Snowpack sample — Loveland Pass, Silver Plume, Colorado, USA (2/11/26, 12:00 PM MST)
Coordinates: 39.663, -105.886
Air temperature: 35 °F
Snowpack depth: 82 cm
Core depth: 20 cm
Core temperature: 17.6 °F
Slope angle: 13°, slope face: 12°
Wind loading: high
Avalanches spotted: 1
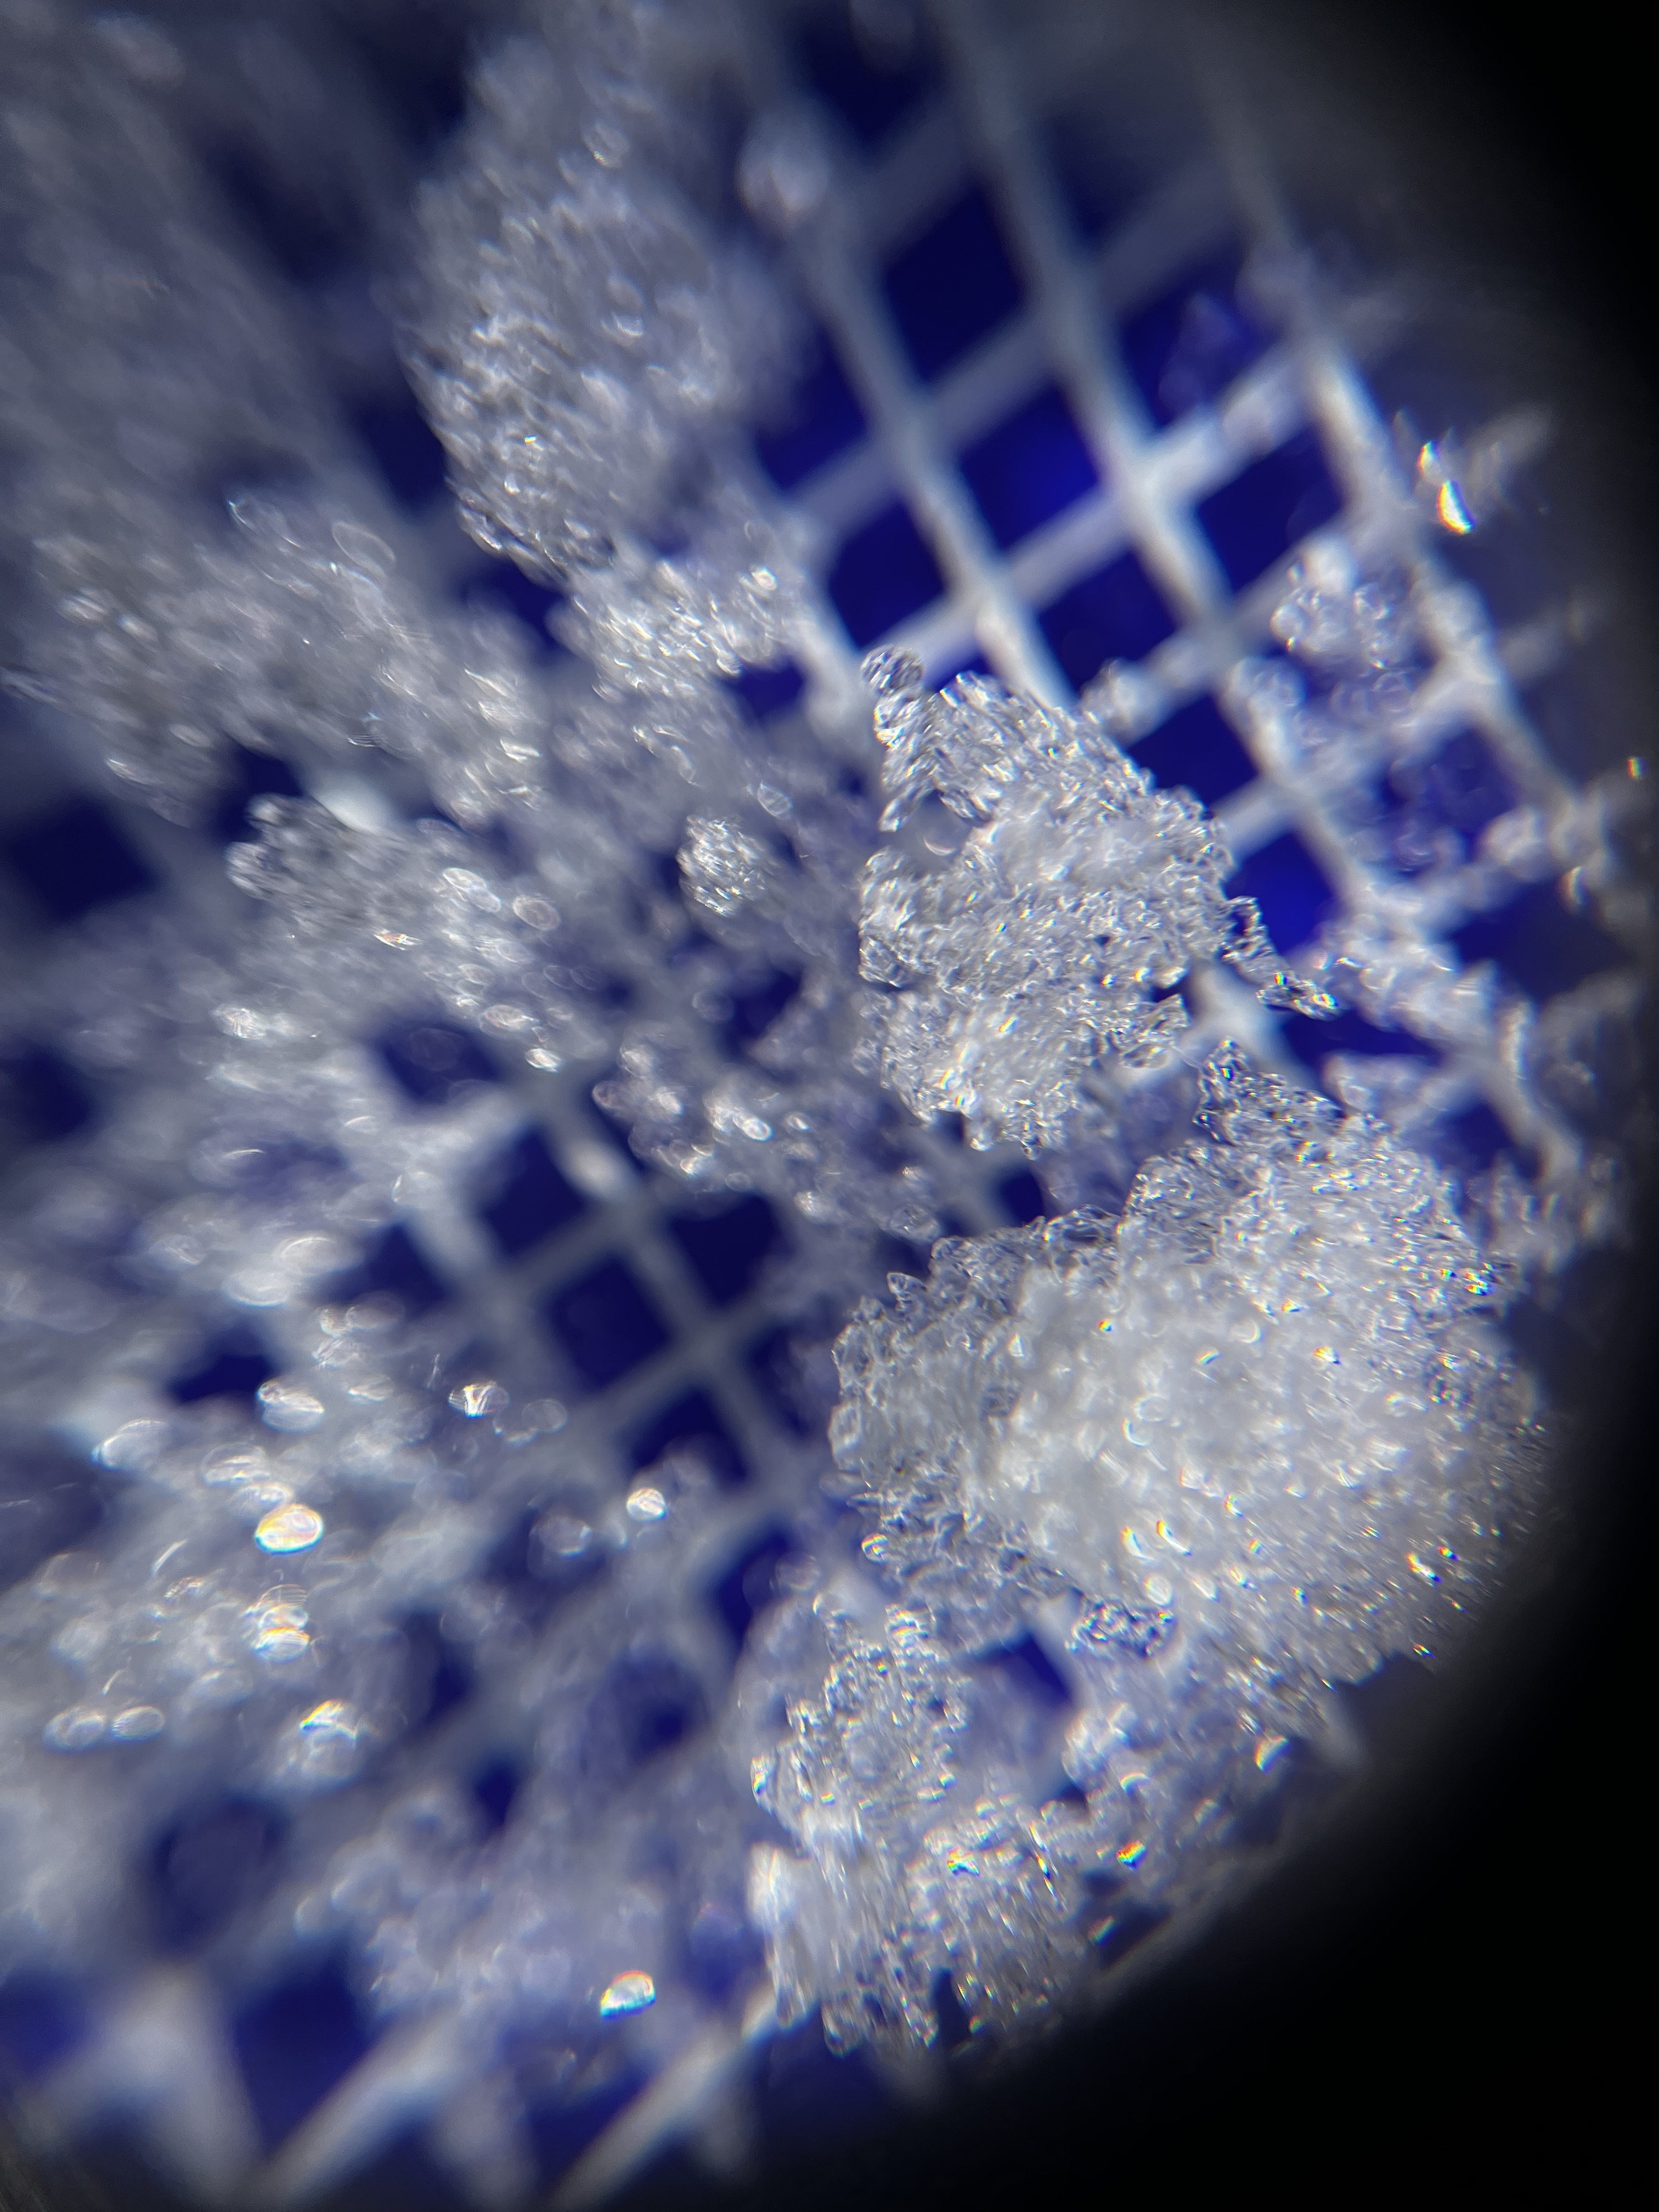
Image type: magnified_profile
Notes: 1 small avalanche spotted on the north side of the bowl, lots of wind loading